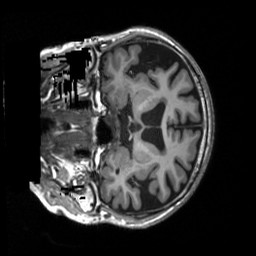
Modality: T1w
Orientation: coronal
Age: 73
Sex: male
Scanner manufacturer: siemens
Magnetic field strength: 3 T
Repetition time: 2.5 s
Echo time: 0.00248 s